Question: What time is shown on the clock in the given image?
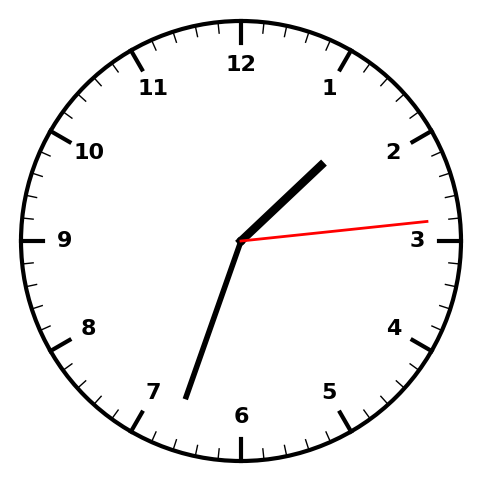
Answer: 01:33:14